Question: Im designing some web pages and came across a purticular table style. This table is going to be a static table. But I'm unable to replicate the give style using css. I tried using height, width properties on each cell bt they kind of resize the entire table. if any one know how to get this type of output, please help me.. I tried googling bt there were no good tutorials.
example :
'''
table{
border-collapse: separate;
border-spacing: 4px;
margin: 26px auto;
}
.header-cell{
width: 107px;
height: 66px;
text-align: center;
background-color: #788fc9;
margin: 1.5px;
font-family: verdana;
font-size: 18px;
font-weight: bold;
text-shadow: 0px 0px 4px white;
display: table-cell;
vertical-align: middle;
}
.data-cell{
width: 107px;
height: 66px;
background-color: #6376a7;
text-align: center;
font-family: verdana;
font-size: 18px;
font-weight: bold;
display: table-cell;
vertical-align: middle;
color: #FFFFFF;
}
<table class="wireless-table">
<tbody>
<tr>
<td class="header-cell">PLAN</td>
<td class="header-cell">PRICE</td>
<td class="header-cell">MONTHLY</td>
</tr>
<tr>
<td class="header-cell">250MB</td>
<td class="data-cell">$10</td>
<td class="data-cell">$0.05/MB</td>
</tr>
<tr>
<td class="header-cell">500MB</td>
<td class="data-cell">$20</td>
<td class="data-cell">$0.05/MB</td>
</tr>
<tr>
<td class="header-cell">1GB</td>
<td class="data-cell">$30</td>
<td class="data-cell">$0.05/MB</td>
</tr>
<tr>
<td class="header-cell">2GB</td>
<td class="data-cell">$40</td>
<td class="data-cell">$0.05/MB</td>
</tr>
<tr>
<td class="header-cell">3GB</td>
<td class="data-cell">$50</td>
<td class="data-cell">$0.05/MB</td>
</tr>
</tbody>
</table>
'''
fiddel can be found <URL>
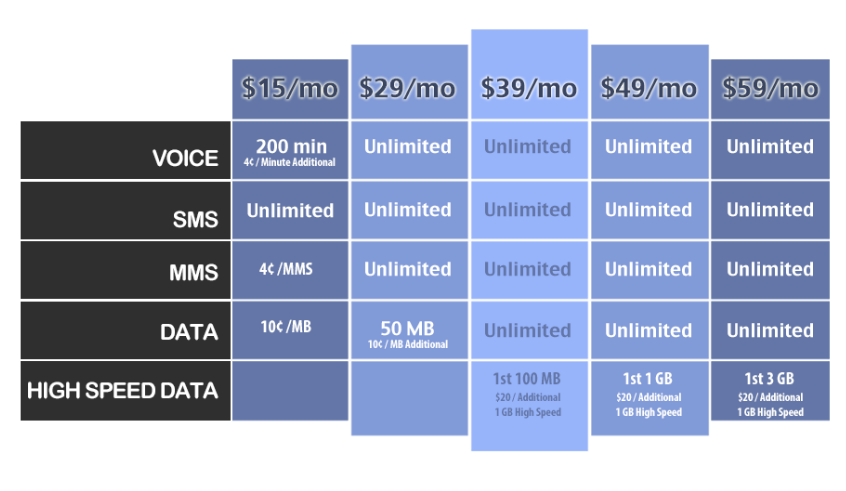
Answer: Better you div for this style.
If you want table, make design like this.
By default the inner tables ( having different heights ) will look similar to one you want.
'''
<table>
<tr>
<td>
<table height="x" style="background:">
<tr><td>Row 1</td> </tr>
<tr><td>Row 1</td> </tr>
<tr><td>Row 1</td> </tr>
<tr><td>Row 1</td> </tr>
</table>
</td>
<td>
<table height="y" style="background:">
<tr><td>Row 1</td> </tr>
<tr><td>Row 1</td> </tr>
<tr><td>Row 1</td> </tr>
<tr><td>Row 1</td> </tr>
</table>
</td>
</tr>
</table>
'''